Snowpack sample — Loveland Pass, Silver Plume, Colorado, USA (2/11/26, 12:00 PM MST)
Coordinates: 39.663, -105.886
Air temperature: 35 °F
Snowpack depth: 82 cm
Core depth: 40 cm
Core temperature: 23 °F
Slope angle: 13°, slope face: 12°
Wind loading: high
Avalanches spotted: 1
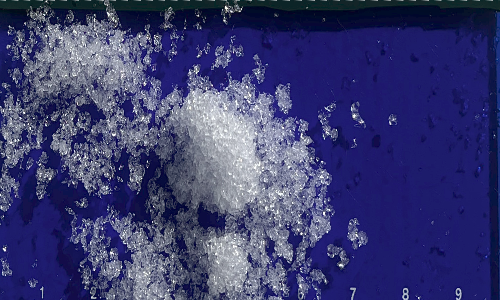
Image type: core
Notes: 1 small avalanche spotted on the north side of the bowl, lots of wind loading